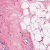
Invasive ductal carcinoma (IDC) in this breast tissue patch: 0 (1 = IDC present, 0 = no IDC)